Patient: sex M, age 23
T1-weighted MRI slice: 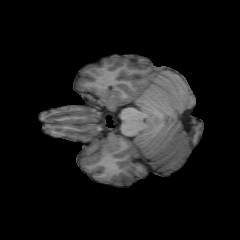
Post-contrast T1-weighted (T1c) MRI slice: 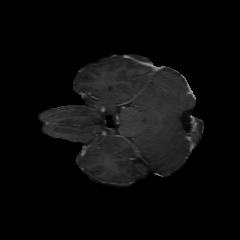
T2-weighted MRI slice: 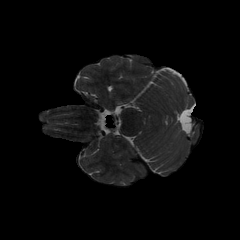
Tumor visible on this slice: no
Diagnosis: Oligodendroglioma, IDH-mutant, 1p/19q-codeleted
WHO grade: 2